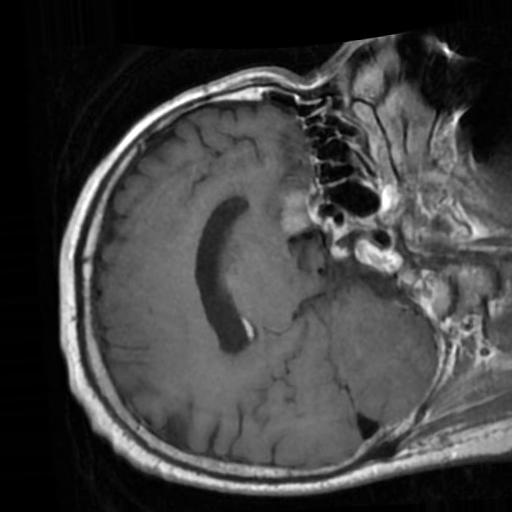
Label: brain_tumor